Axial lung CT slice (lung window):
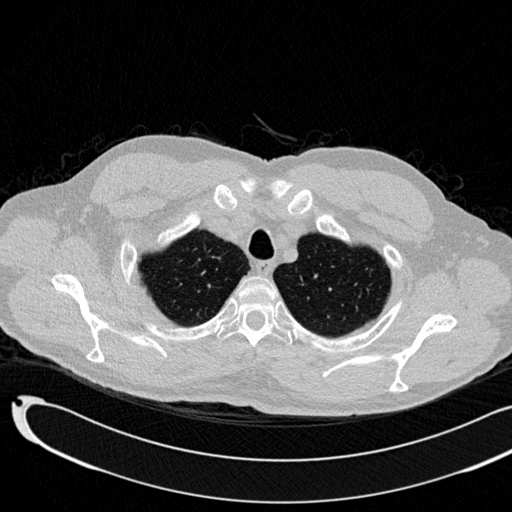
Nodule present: no